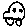
Label: car